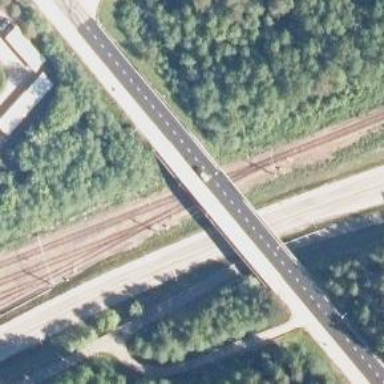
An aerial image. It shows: Rail siding with electrified contact lines for trains.